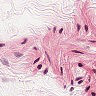
Metastatic tissue present: no